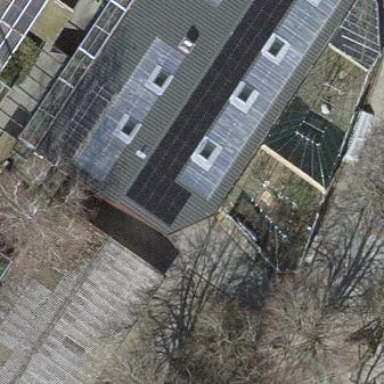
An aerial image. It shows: Solar power generator using photovoltaic panels.